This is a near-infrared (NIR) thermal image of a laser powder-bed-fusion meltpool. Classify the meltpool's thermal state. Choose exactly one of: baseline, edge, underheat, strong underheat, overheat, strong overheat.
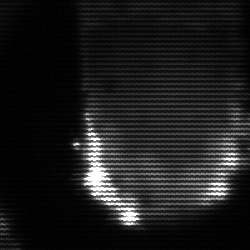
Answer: baseline